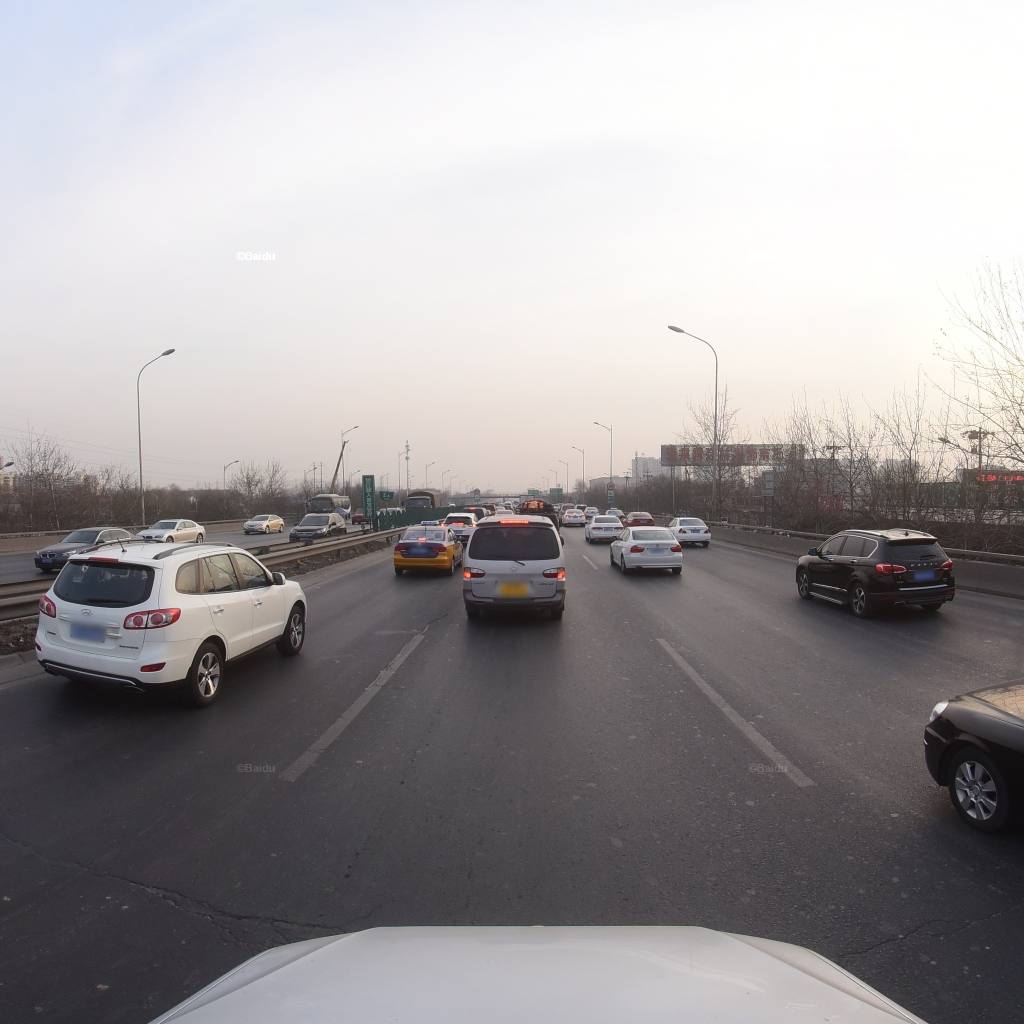
Region: Fengtai
Road damage annotations: longitudinal crack, transverse crack, transverse crack